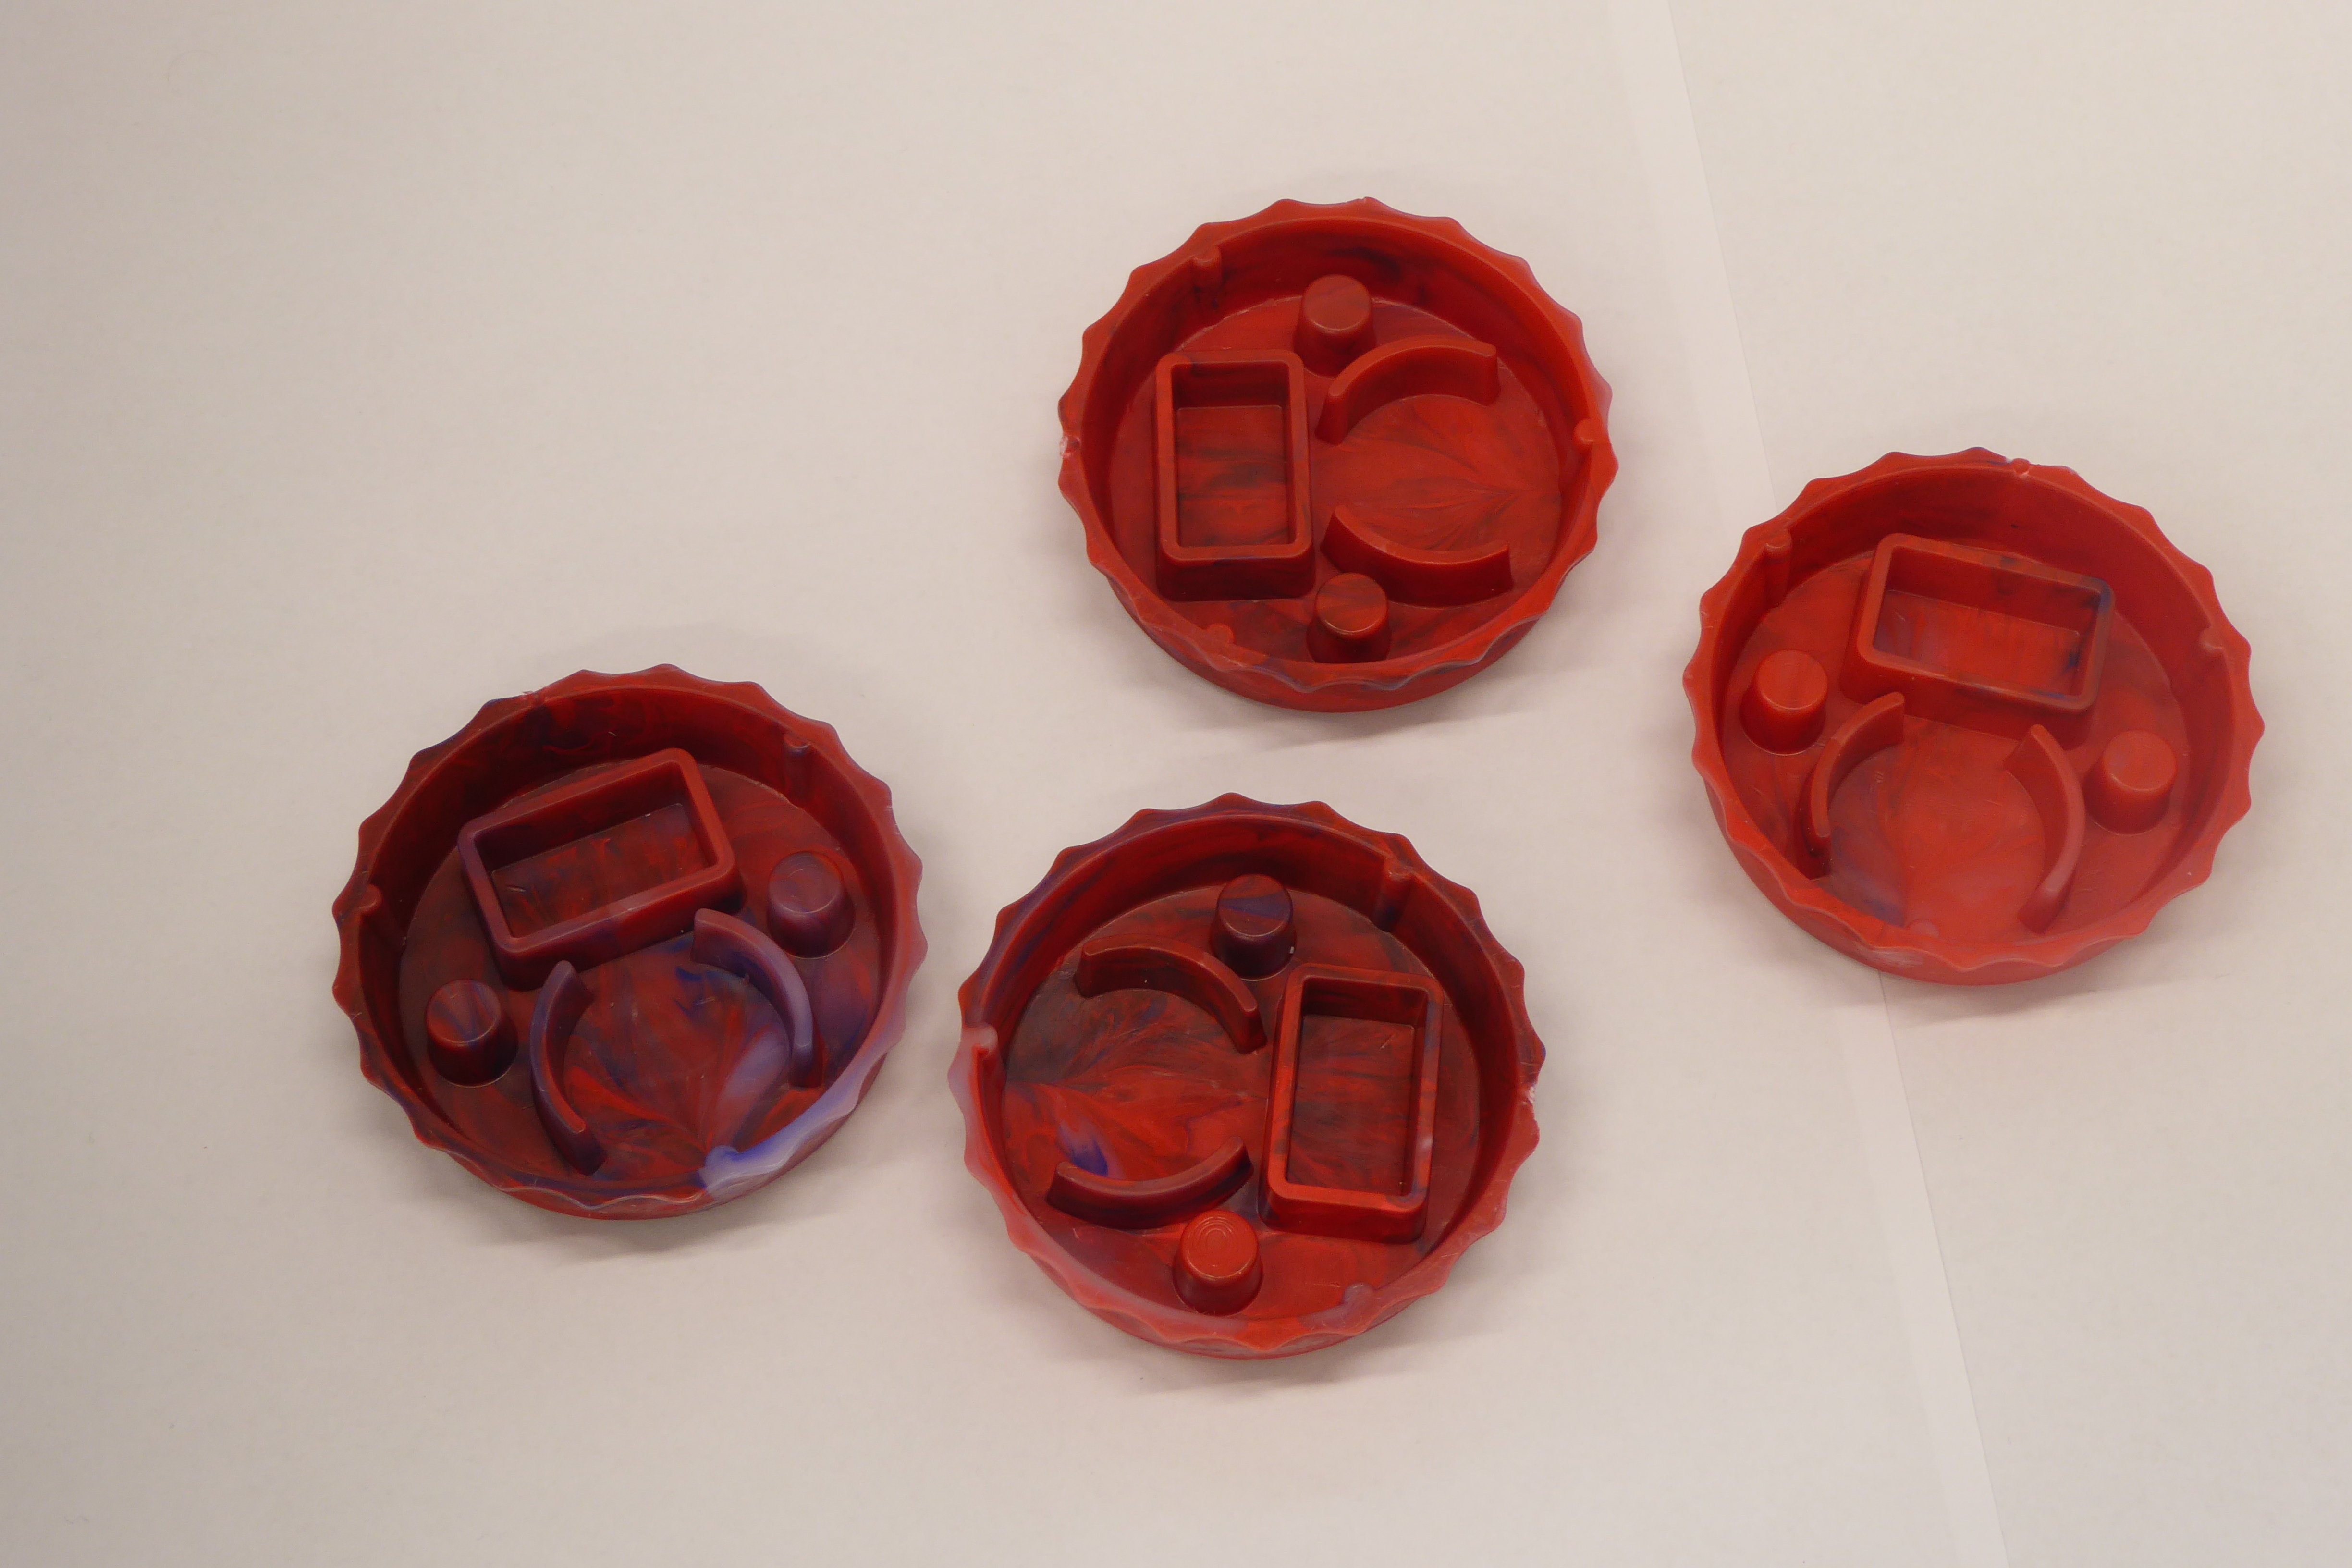
Label: Bottle Opener - Cover